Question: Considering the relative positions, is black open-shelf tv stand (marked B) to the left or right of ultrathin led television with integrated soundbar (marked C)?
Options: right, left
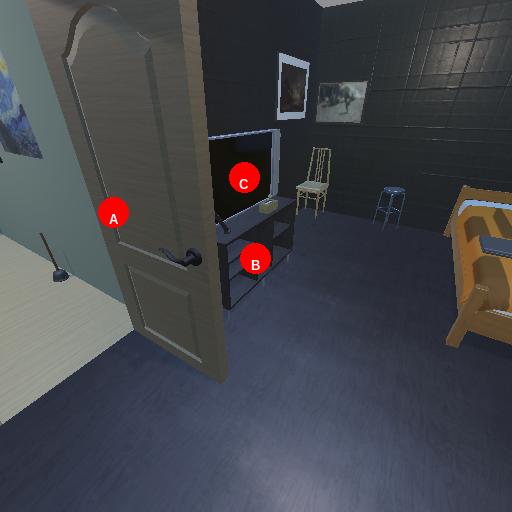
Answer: right